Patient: sex M, age 45
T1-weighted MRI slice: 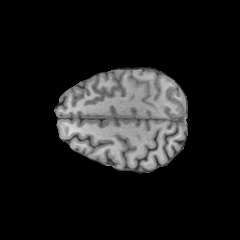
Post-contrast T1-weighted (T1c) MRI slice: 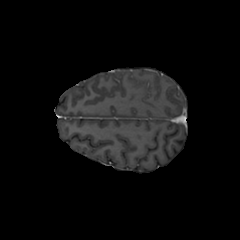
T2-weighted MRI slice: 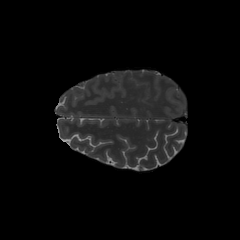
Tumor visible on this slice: no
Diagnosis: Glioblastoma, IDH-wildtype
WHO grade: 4